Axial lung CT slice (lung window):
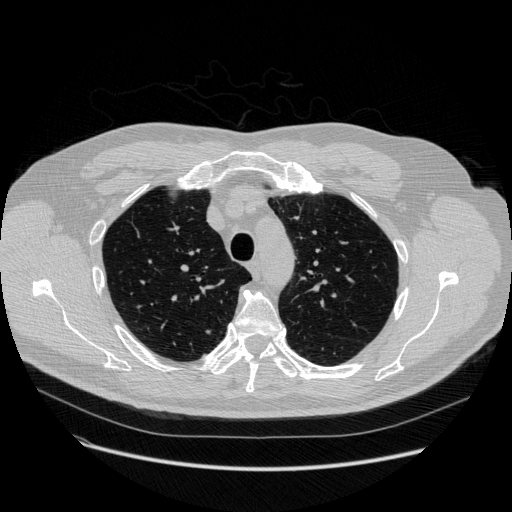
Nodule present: no